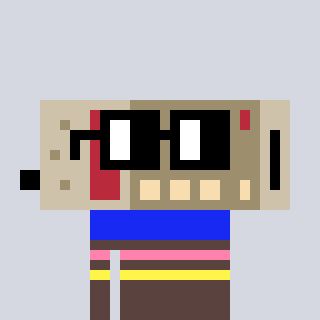
a pixel art character with square black glasses, a cordless phone-shaped head and a darkbrown-colored body on a cool background